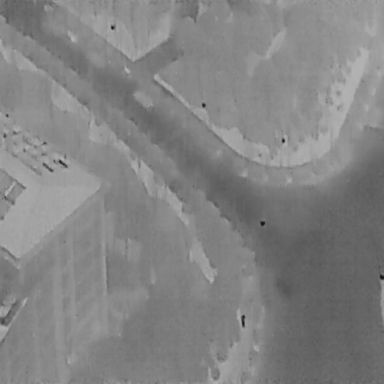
There is a Person in the infrared image.